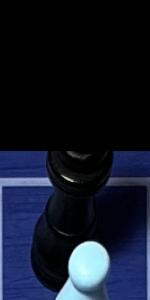
Label: King_Black